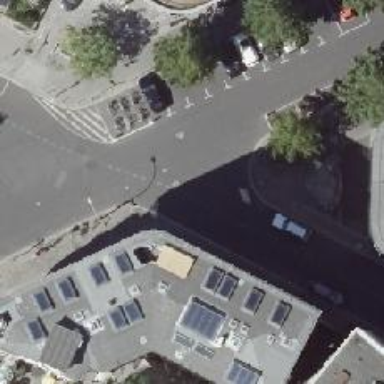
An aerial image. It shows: Unmarked crossing on the road.